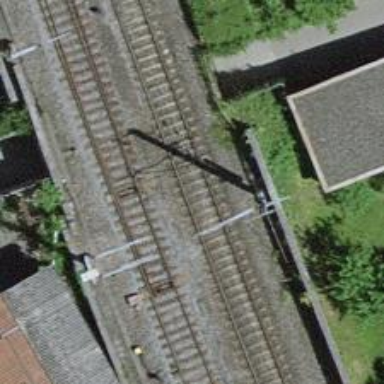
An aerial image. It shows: Single-track electrified railway with contact line.